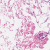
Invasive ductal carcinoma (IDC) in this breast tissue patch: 0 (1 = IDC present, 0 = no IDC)